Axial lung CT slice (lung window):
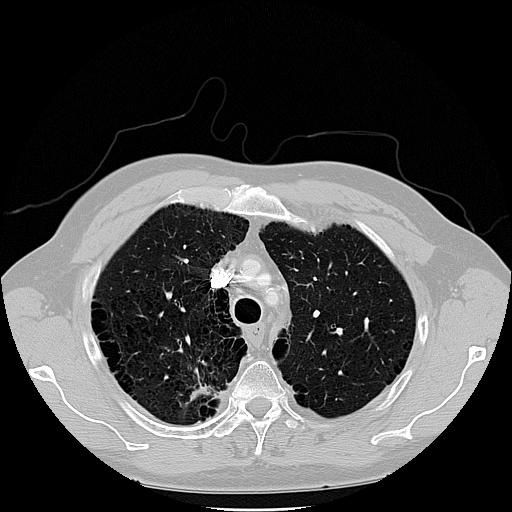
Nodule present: yes
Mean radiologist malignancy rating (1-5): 2